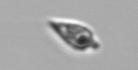
Label: Oxytoxum